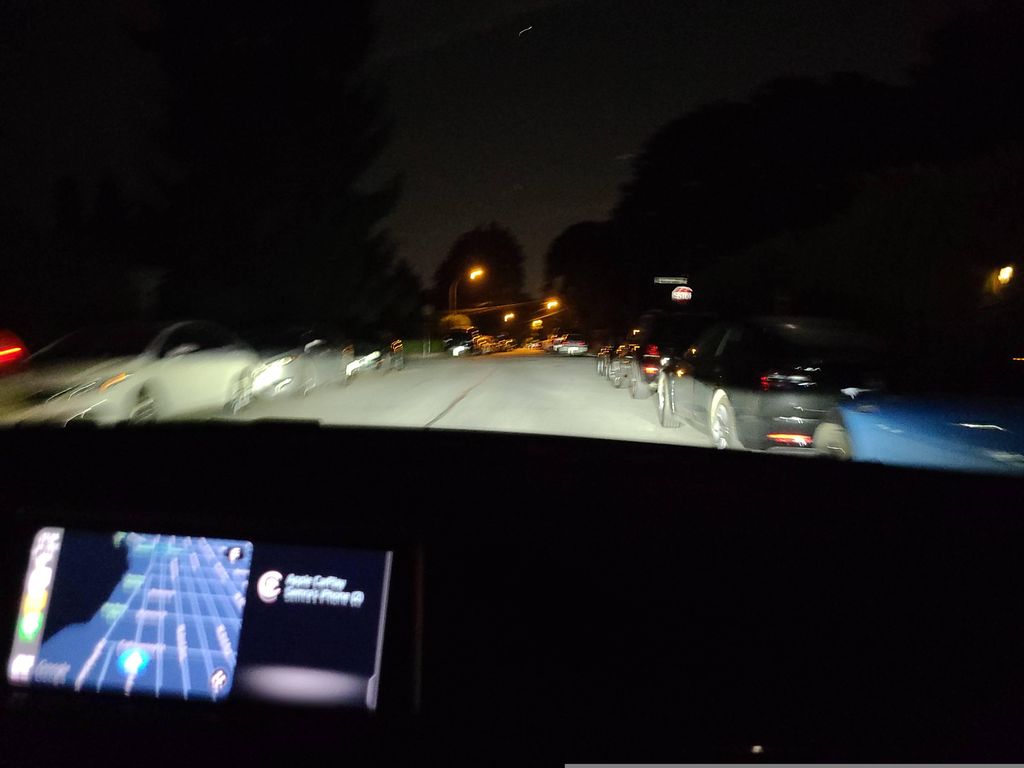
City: vancouver